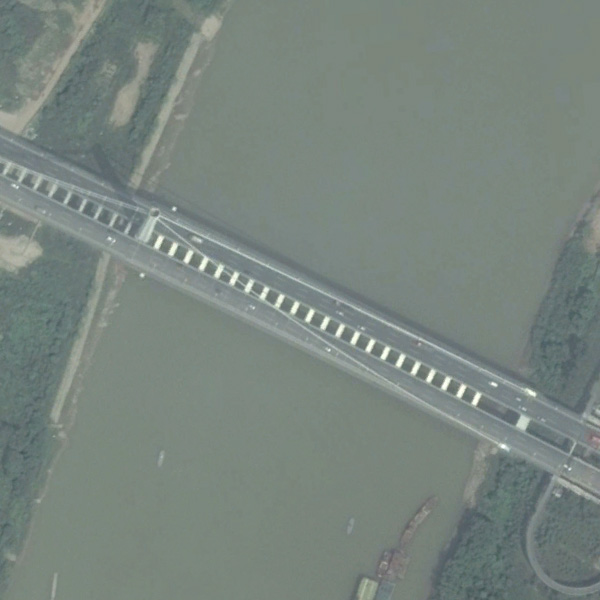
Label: Bridge